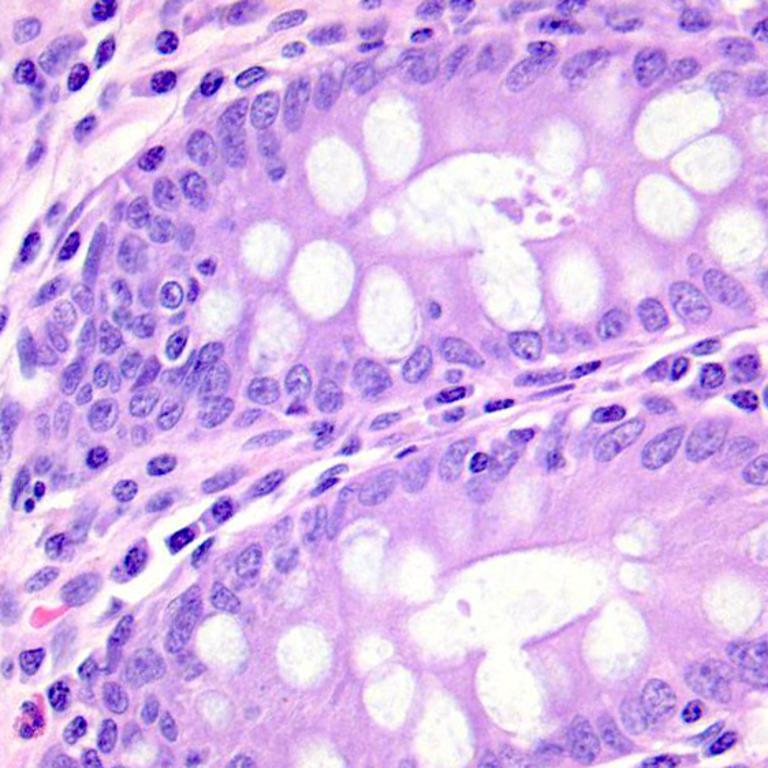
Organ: colon
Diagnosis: benign